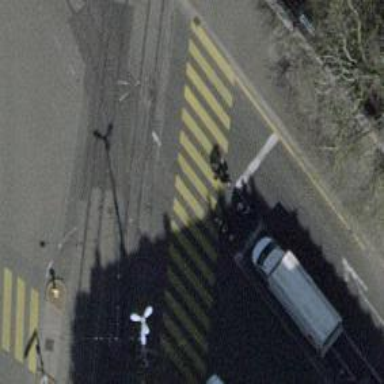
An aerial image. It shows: Crossing with traffic signals.